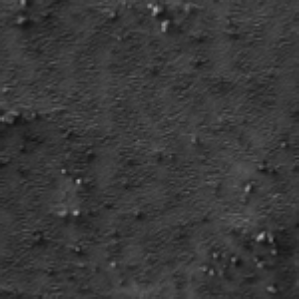
Label: frost